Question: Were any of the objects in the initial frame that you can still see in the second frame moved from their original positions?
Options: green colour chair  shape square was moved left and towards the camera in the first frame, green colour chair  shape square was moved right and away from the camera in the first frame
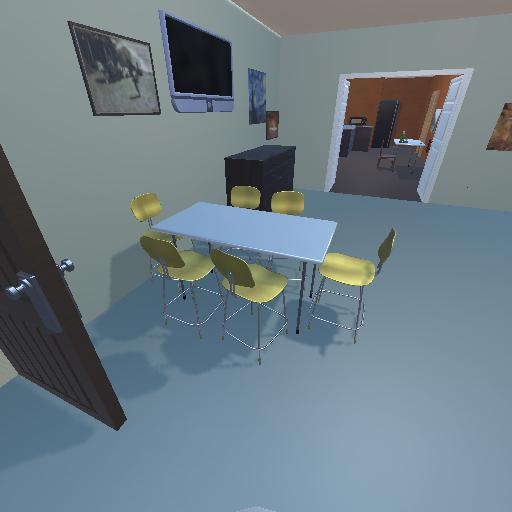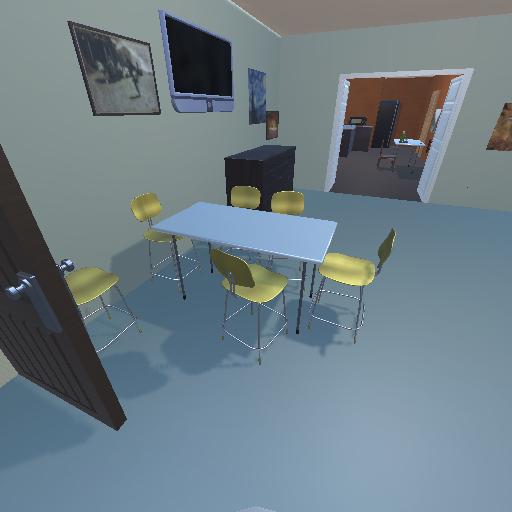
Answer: green colour chair  shape square was moved left and towards the camera in the first frame